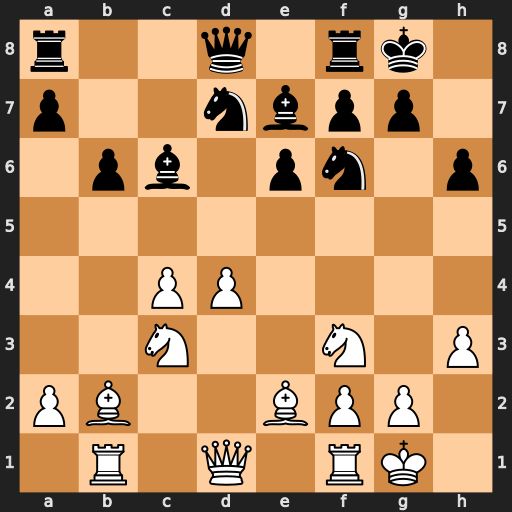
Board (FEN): r2q1rk1/p2nbpp1/1pb1pn1p/8/2PP4/2N2N1P/PB2BPP1/1R1Q1RK1
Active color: w
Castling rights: -
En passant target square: -
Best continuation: d5 exd5 cxd5 Bb7 d6